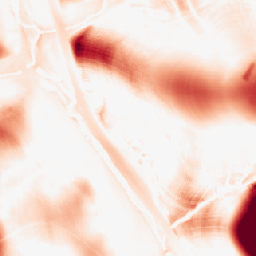
Category: morphological
Decomposition family: morphological
Decomposition parameters: operation: opening
size: 50
Upsampling method: area
Upsampling parameters: scale: 8
Upsampling scale: 8